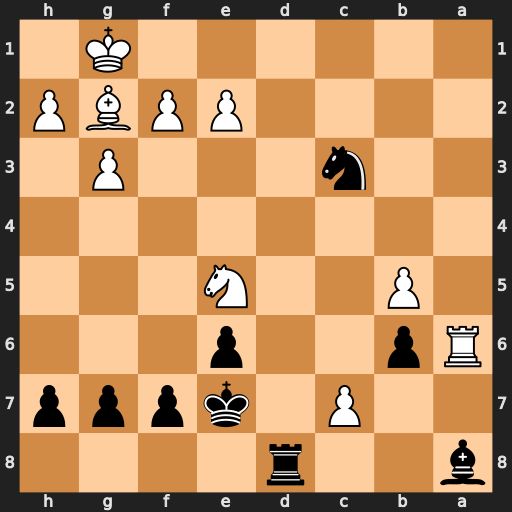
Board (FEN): b2r4/2P1kppp/Rp2p3/1P2N3/8/2n3P1/4PPBP/6K1
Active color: b
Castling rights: -
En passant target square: -
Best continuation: Rd1+ Bf1 Nxe2#